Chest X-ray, AP view. Patient: 81 years old, sex F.
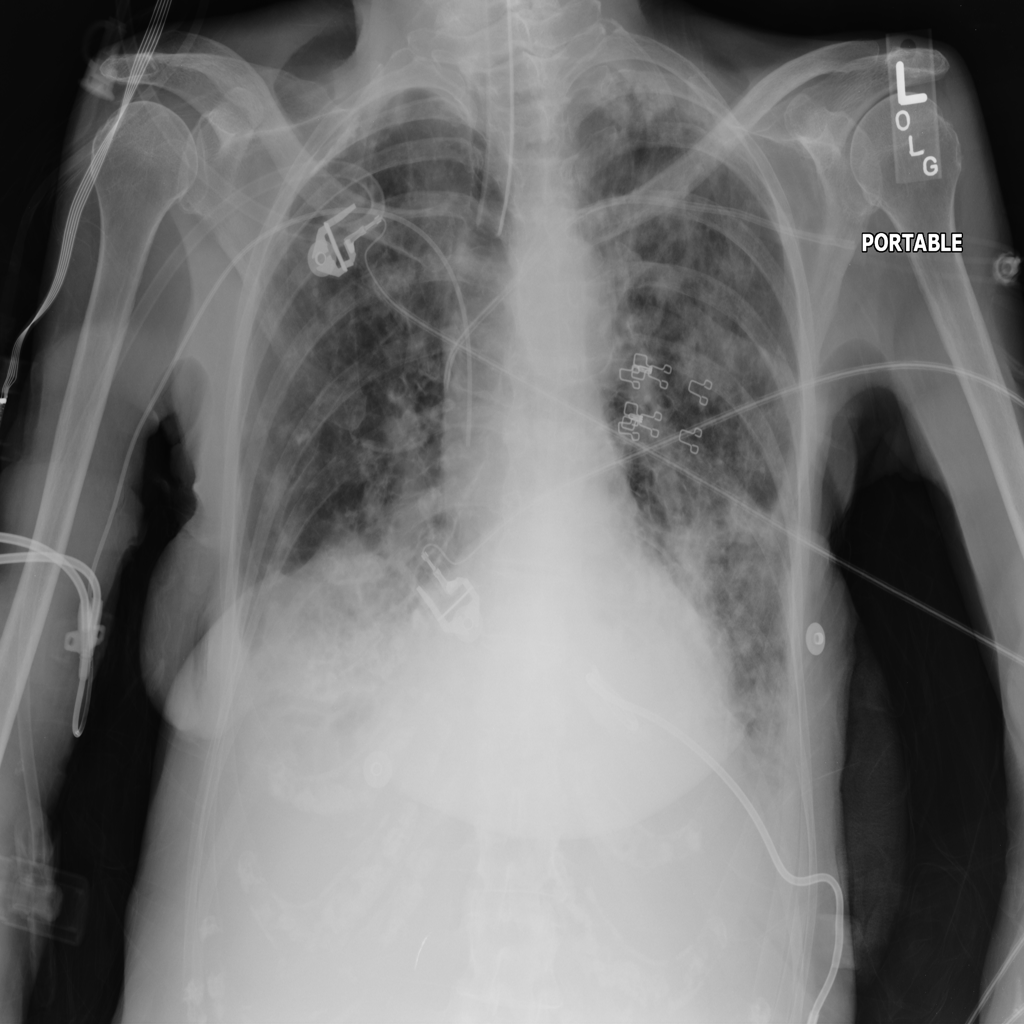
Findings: No Finding